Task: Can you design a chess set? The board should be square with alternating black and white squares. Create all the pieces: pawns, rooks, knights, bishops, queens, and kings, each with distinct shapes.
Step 345:
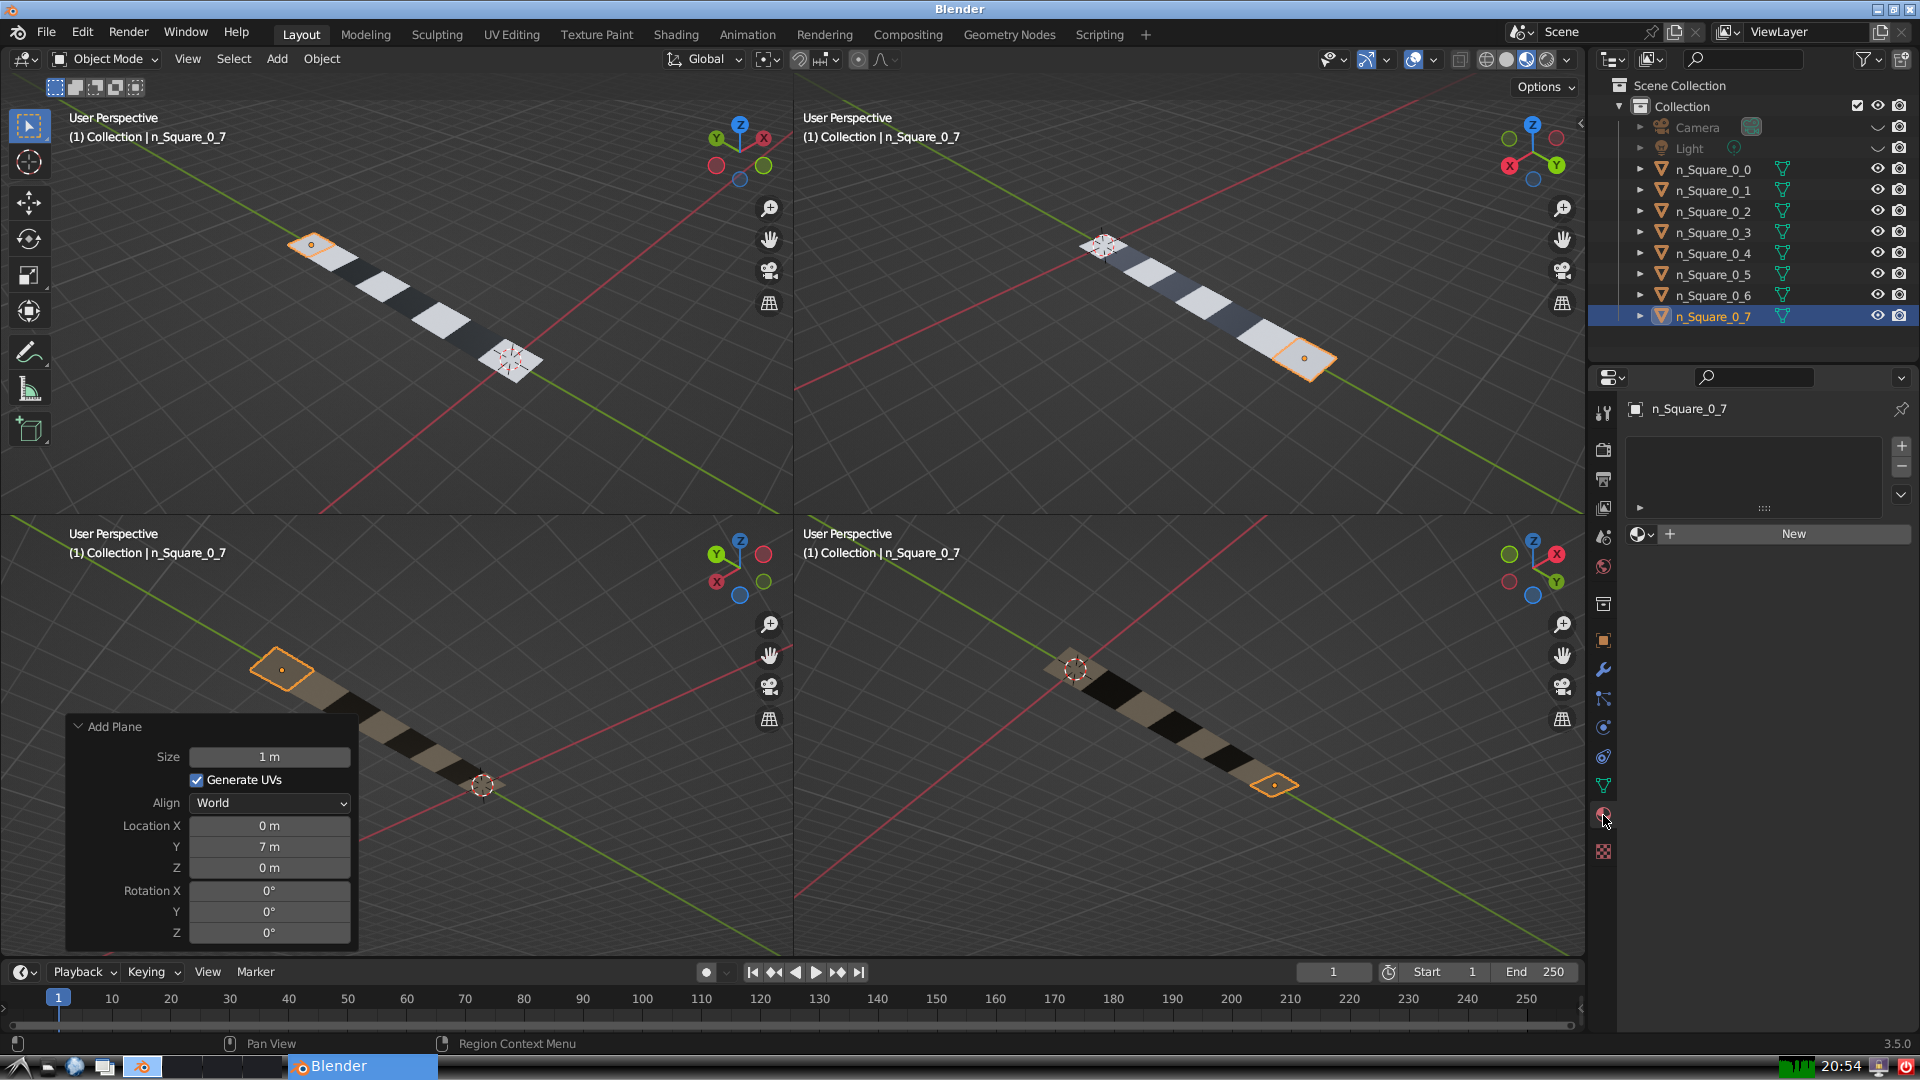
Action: {"mouse_move": [1636, 534]}